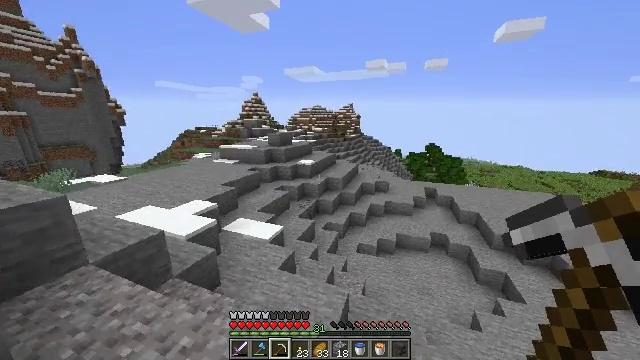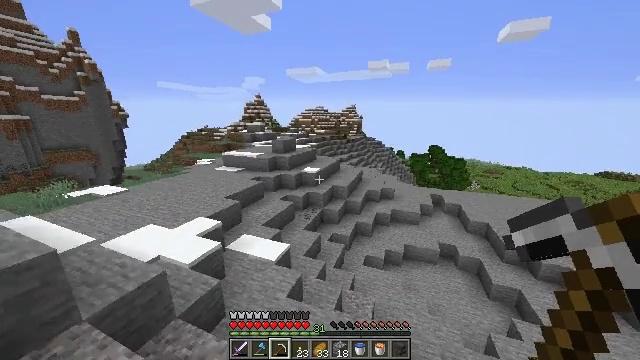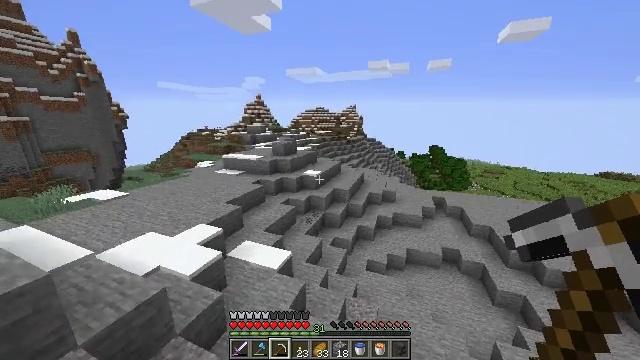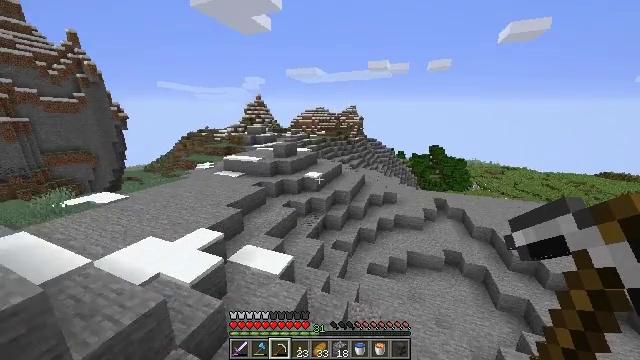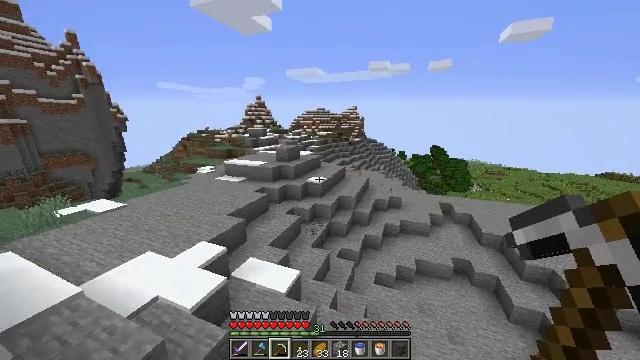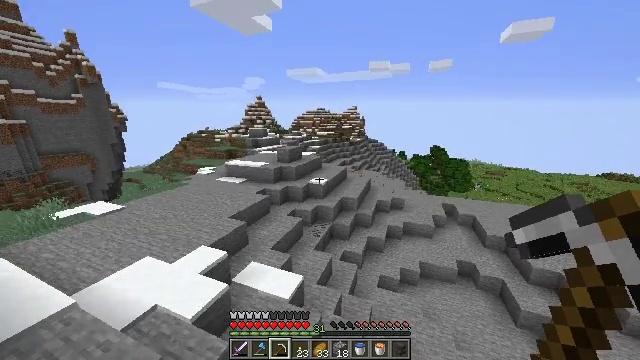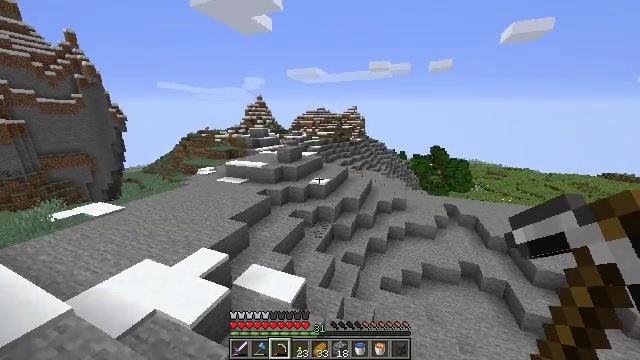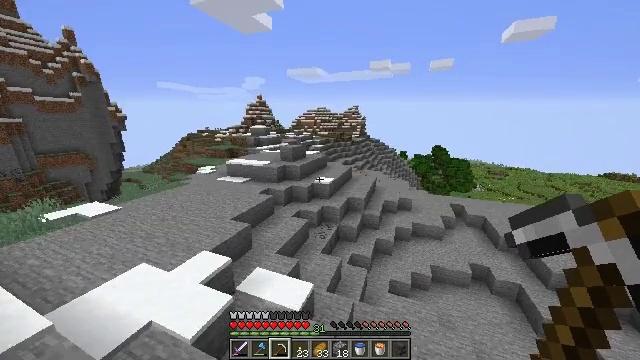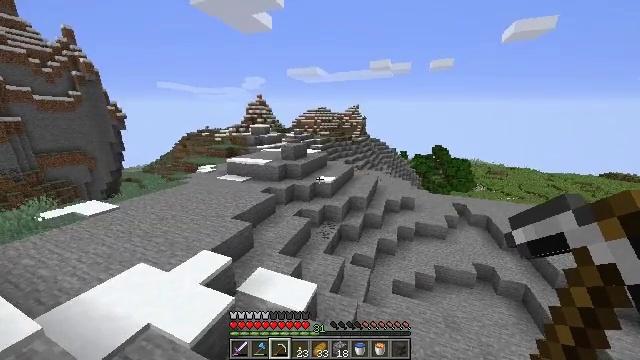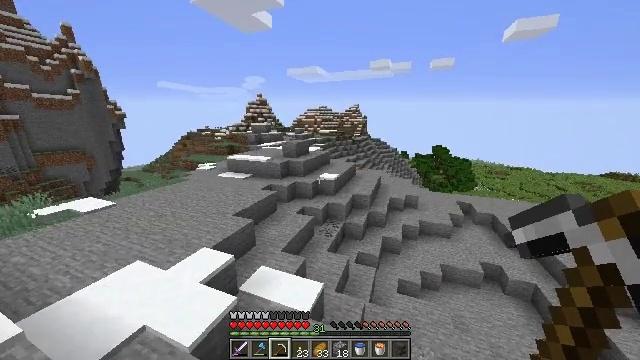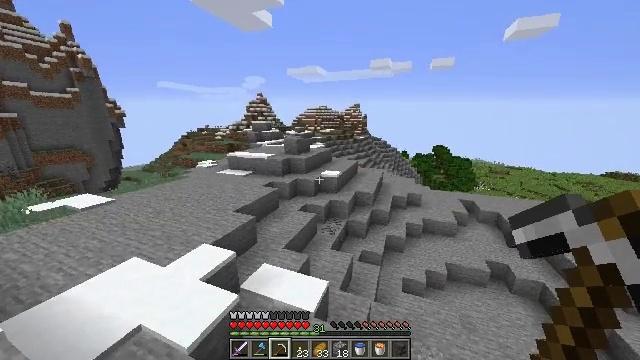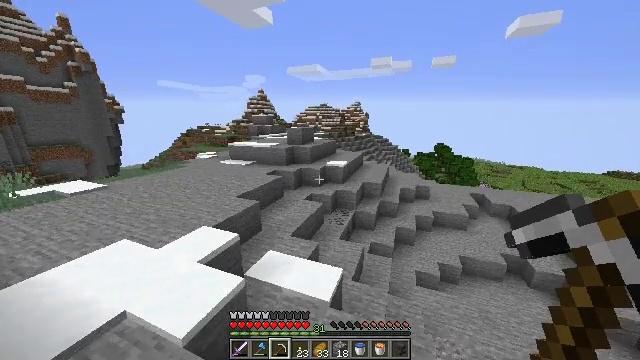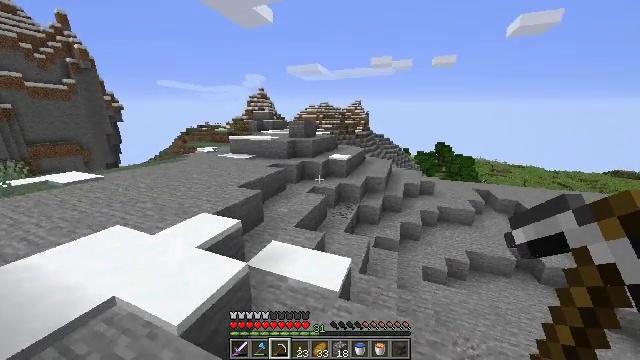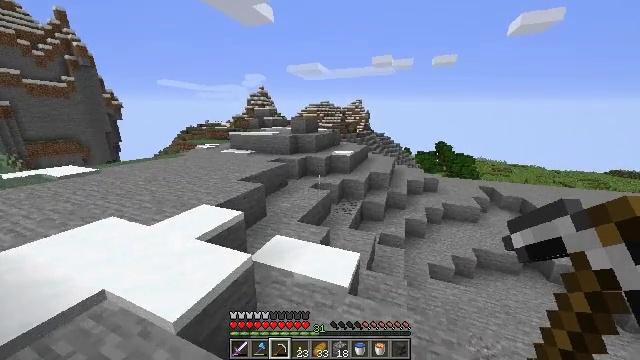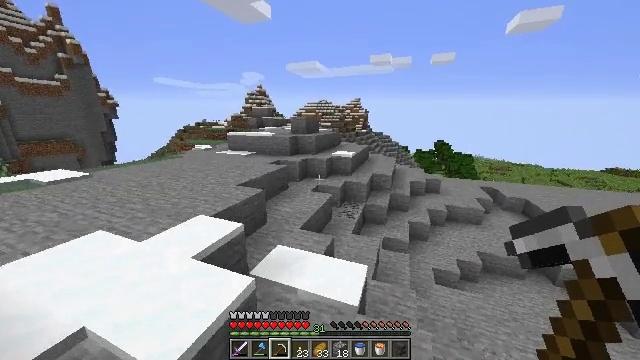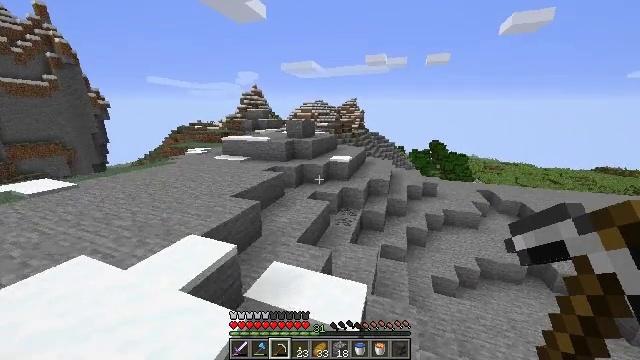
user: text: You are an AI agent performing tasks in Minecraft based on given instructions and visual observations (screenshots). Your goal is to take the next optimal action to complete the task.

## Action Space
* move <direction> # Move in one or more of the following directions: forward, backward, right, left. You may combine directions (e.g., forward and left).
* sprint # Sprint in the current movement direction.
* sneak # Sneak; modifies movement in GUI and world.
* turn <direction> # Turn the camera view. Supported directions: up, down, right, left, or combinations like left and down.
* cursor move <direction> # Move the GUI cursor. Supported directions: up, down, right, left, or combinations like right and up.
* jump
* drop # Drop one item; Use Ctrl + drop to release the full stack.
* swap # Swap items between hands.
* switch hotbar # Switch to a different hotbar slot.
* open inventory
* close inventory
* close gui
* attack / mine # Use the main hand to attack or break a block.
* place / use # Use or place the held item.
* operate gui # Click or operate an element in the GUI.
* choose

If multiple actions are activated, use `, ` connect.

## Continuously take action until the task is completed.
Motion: motion action
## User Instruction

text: Gather grass on the ground.
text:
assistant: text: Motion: move forward and move left, sprint, jump
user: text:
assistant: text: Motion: move forward and move left, sprint, jump
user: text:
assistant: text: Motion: move forward and move left, sprint, jump
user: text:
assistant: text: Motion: move forward and move left, sprint, jump
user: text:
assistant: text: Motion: move forward and move left, sprint, jump
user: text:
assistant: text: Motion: move forward and move left, sprint, jump
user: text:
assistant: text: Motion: move forward and move left, sprint, jump
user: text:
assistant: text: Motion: move forward and move left, sprint, jump
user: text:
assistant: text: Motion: move forward and move left, sprint, jump
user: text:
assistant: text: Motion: move forward and move left, sprint, jump
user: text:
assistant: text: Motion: move forward and move left, sprint, jump
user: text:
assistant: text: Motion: move forward and move left, sprint, jump
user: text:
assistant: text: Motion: move forward and move left, sprint, jump
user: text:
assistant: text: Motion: move forward and move left, sprint, jump
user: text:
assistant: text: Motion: move forward and move left, sprint, turn right, jump
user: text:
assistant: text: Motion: move forward and move left, sprint, jump
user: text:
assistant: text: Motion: move forward and move left, sprint, jump
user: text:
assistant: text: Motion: move forward and move left, sprint, jump
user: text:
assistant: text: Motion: move forward and move left, sprint, jump
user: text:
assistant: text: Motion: move forward and move left, sprint, turn left, jump
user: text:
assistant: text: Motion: move forward and move left, sprint, turn left, jump
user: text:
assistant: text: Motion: move forward and move left, sprint, turn left, jump
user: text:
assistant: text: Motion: move forward and move left, sprint, jump
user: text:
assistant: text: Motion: move forward and move left, sprint, turn left, jump
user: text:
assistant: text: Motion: move forward and move left, sprint, jump
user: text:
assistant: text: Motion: move forward and move left, sprint, jump
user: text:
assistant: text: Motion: move forward and move left, sprint, jump
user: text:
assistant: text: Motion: move forward and move left, sprint, turn left, jump
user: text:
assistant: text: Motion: move forward and move left, sprint, turn left, jump
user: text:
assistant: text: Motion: move forward and move left, sprint, turn left, jump